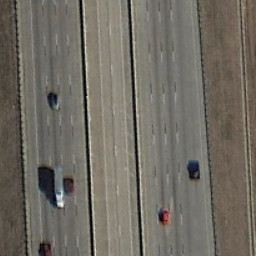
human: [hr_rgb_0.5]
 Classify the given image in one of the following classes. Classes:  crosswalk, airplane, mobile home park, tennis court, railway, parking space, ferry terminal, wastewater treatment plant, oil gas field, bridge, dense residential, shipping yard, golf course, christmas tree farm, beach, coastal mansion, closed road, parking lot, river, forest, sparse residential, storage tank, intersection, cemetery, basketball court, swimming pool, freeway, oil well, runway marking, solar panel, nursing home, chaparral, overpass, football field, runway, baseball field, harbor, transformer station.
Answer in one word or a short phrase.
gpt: freeway